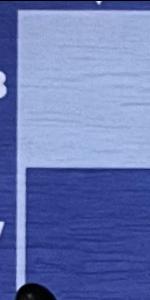
Label: Empty